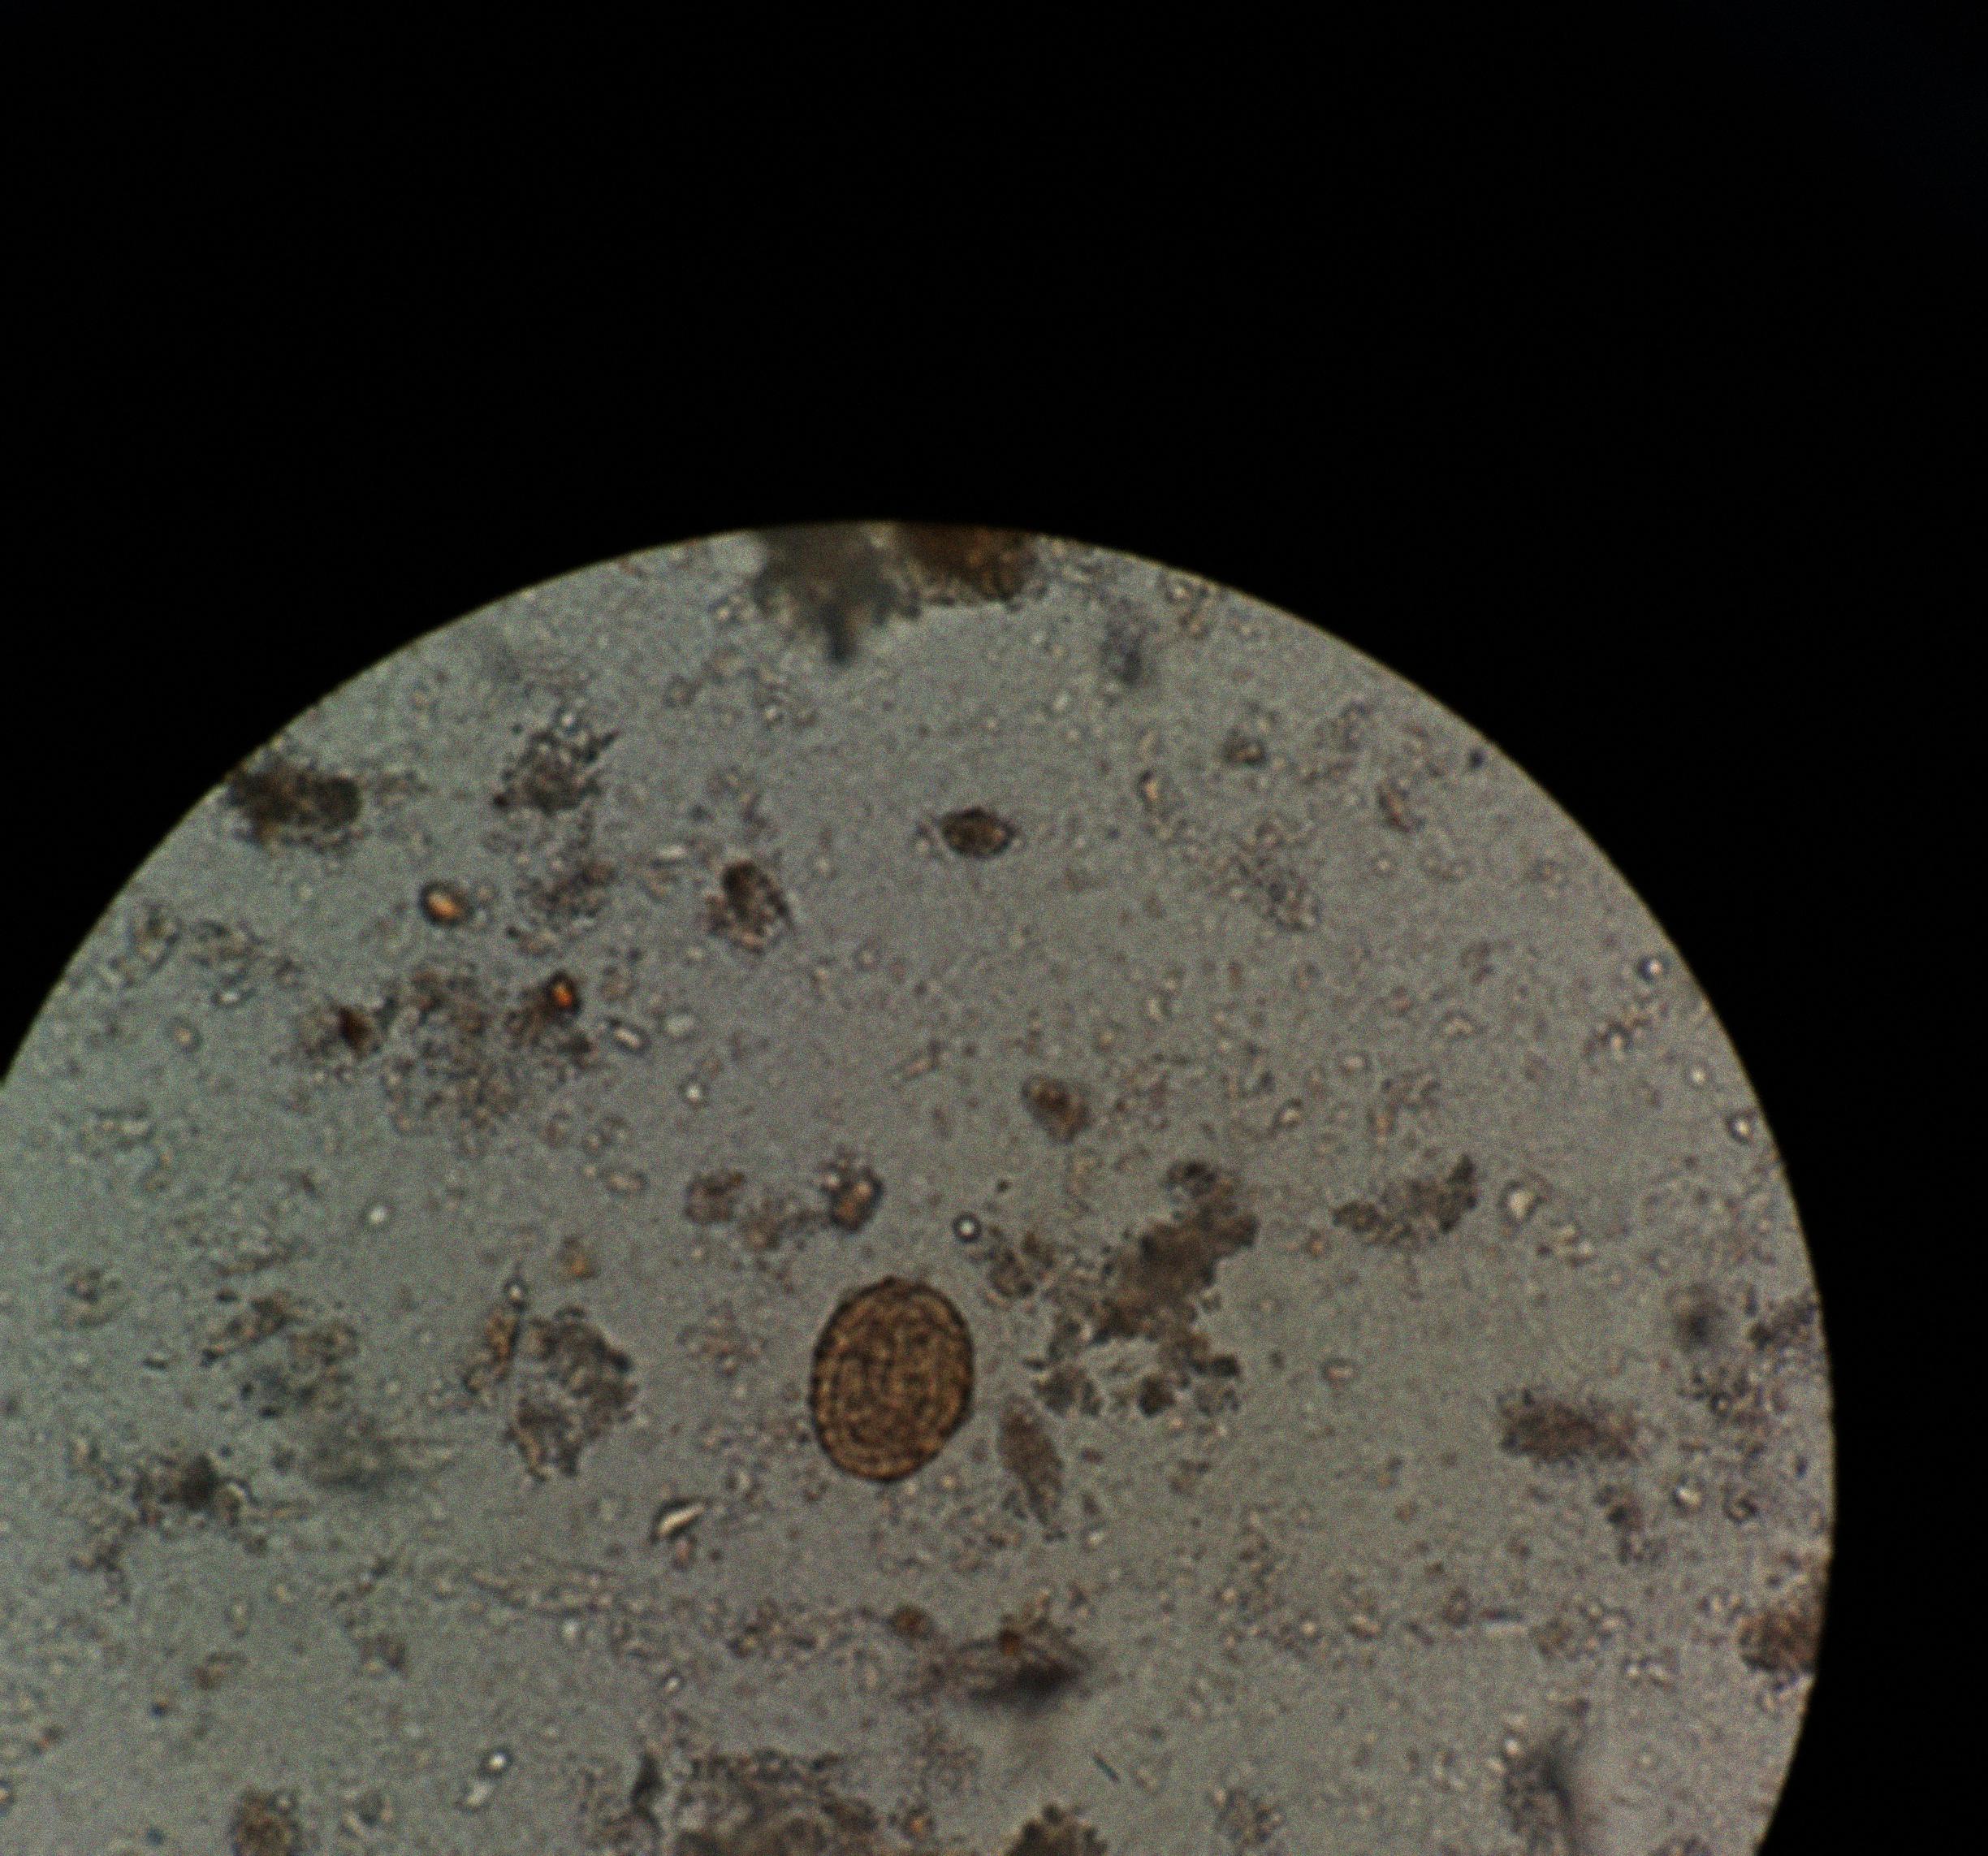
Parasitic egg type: Ascaris lumbricoides